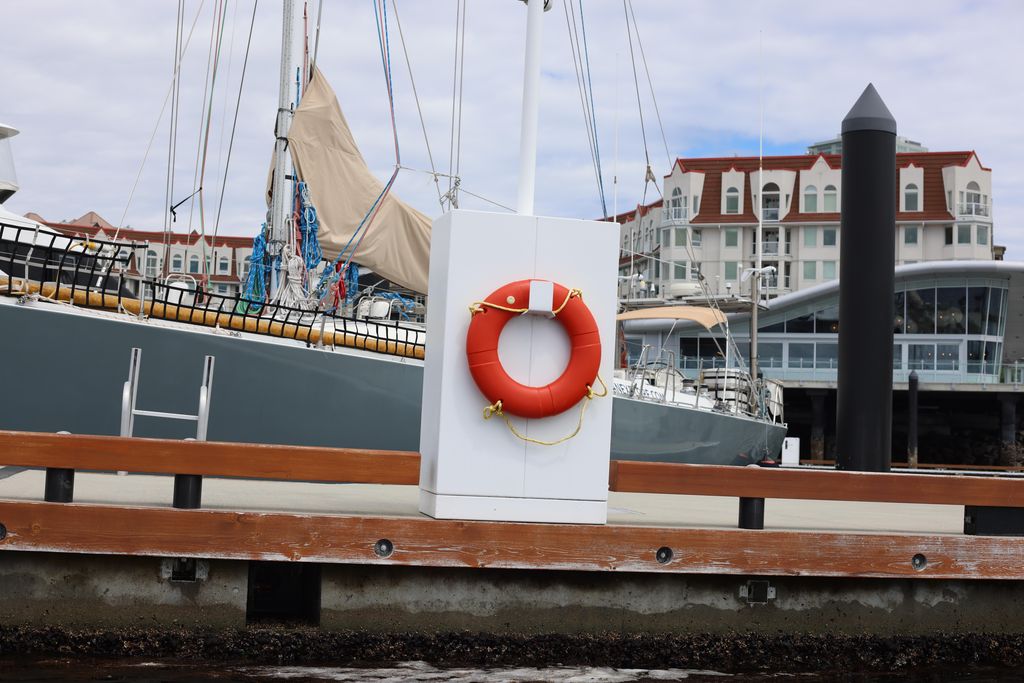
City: victoria